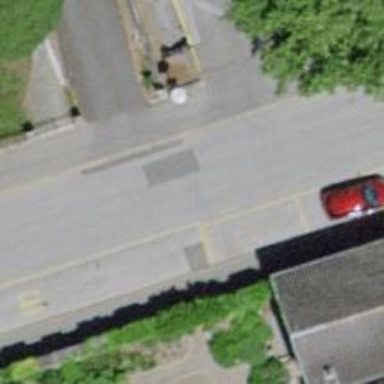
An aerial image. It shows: Asphalt road designated as living street.